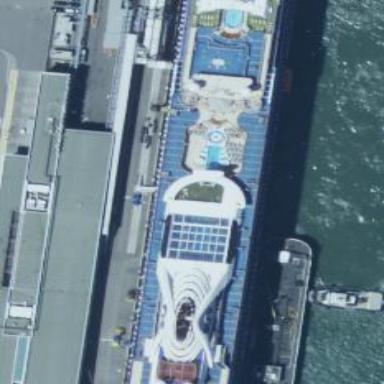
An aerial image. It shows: Cruise terminal building.